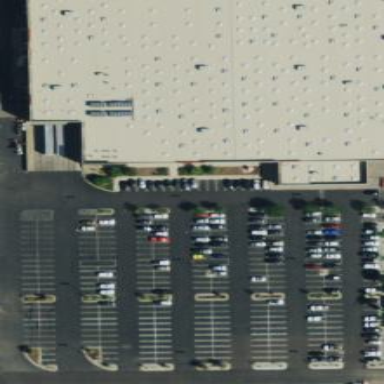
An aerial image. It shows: Retail building with wholesale shop.